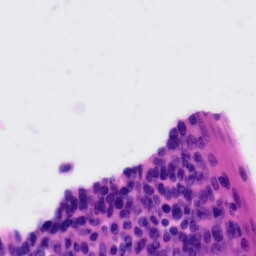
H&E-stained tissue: Tonsil